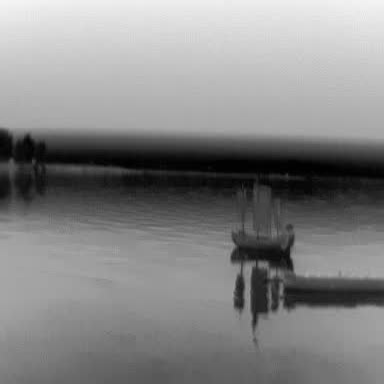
There is a sailboat in the infrared image.